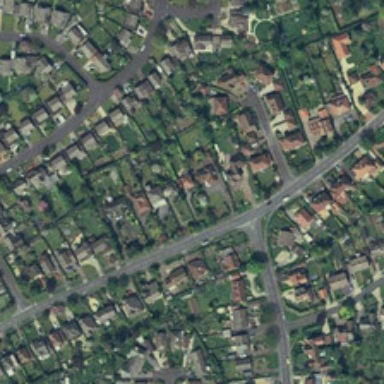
Many buildings and green trees are in a dense residential area .